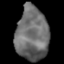
Tissue: lung
Cell type: T cells
Senescence score: 0.2168
Nuclear area (px): 1696
Mean DAPI intensity: 109.893